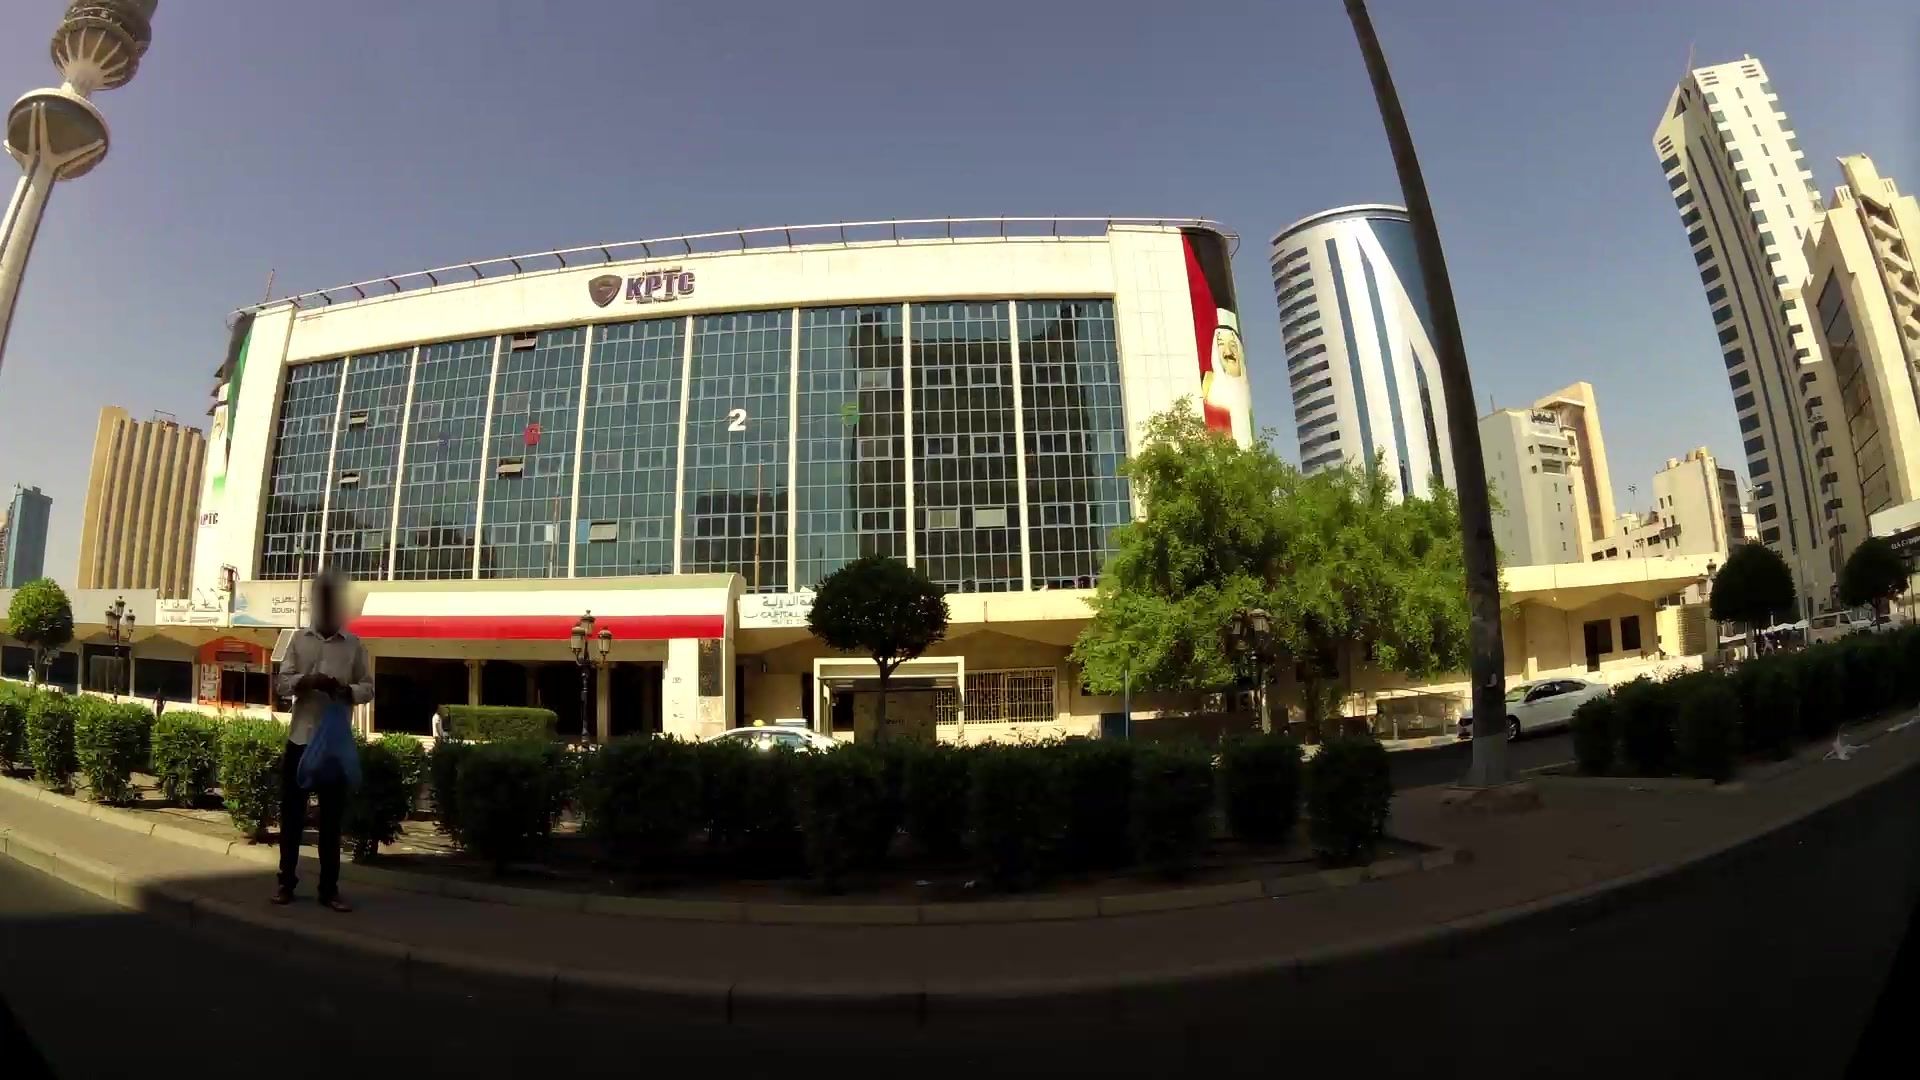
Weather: clear
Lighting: day
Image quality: good
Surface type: driving surface
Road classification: secondary
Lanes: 3
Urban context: urban centre
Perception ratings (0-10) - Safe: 3.98, Lively: 9.65, Beautiful: 5.73, Boring: 2.86, Depressing: 6.42, Wealthy: 7.63